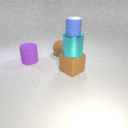
small blue rubber cylinder above large brown rubber cube